Question: I handle the WM_NCCALCSIZE message, and try to set the dest window client rect manually.
'''
case WM_NCCALCSIZE:
{
RECT *rect = (LPRECT)lParam;
if (wParam == TRUE)
{
////Suo Xiao Ke Hu Qu De Fan Wei
//RECT *rect = (LPRECT)lParam;
//rect->left += 8;
//rect->right -= 8;
//rect->top += 30;
//rect->bottom = 8;
InflateRect(rect, -50, -50);
RECT dstRect = *(LPRECT)lParam;
RECT srcRect = rect[1];
rect[1] = dstRect;
rect[2] = srcRect;
//DefWindowProc(hWnd, message, wParam, lParam);
return 0;
//return WVR_REDRAW;
}
else
{
DWORD lRet = DefWindowProc(hWnd, message, wParam, lParam);
return lRet;
}
'''
But the result is bad,
When I resize the window the text drawn with DrawText does not get erased cleanly.
How do I erase the background completely?
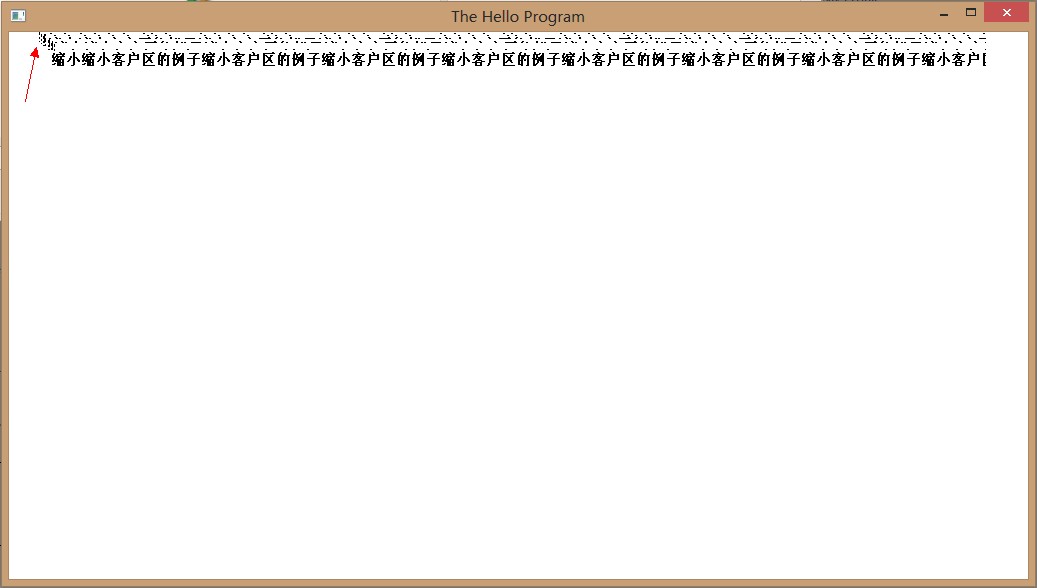
Answer: The root cause here is if you changed the client size, you changed the non-client area size.
But WM_ERASEBKGND handler does only erase the client area background but not non-client area size.
So, if you changed the client size, you'll also need to handle the WM_NCPAINT to erase the non-client area background and paint the frame with DefWindowProc.